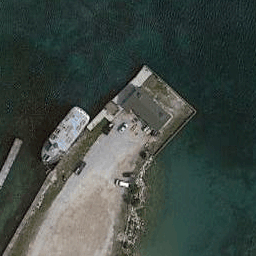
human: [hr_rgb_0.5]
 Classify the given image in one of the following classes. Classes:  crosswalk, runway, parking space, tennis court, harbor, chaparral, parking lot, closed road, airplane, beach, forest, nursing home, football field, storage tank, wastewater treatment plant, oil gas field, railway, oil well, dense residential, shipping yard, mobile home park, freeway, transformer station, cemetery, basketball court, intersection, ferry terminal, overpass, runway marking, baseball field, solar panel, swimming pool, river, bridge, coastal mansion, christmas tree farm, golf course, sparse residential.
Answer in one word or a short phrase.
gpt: ferry terminal